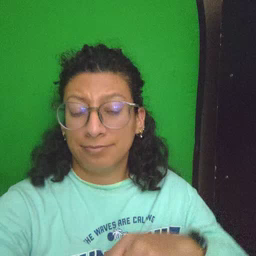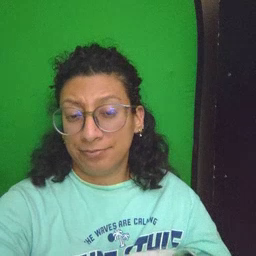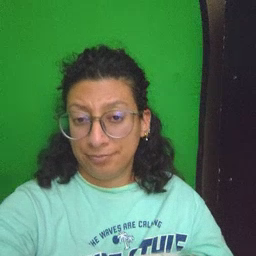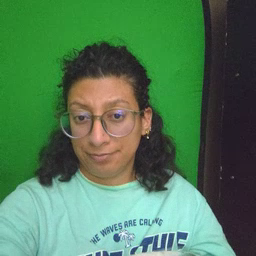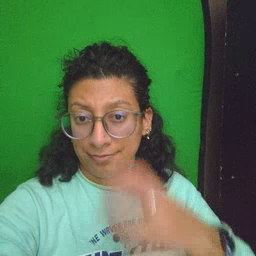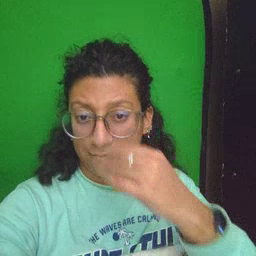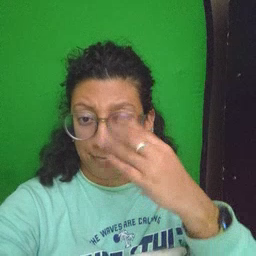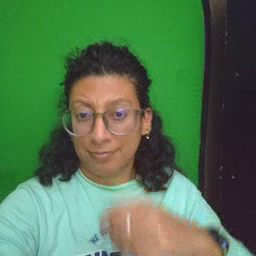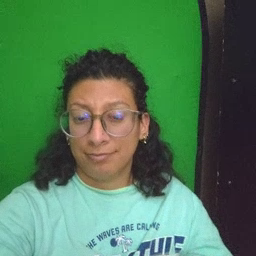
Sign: sleepy